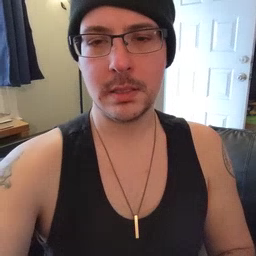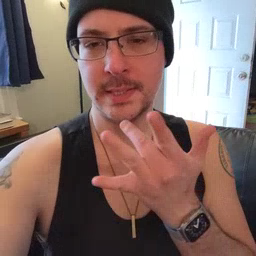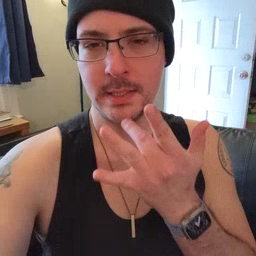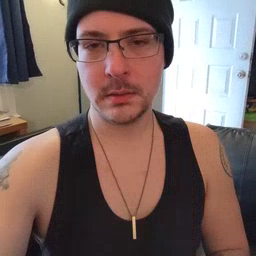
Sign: taste